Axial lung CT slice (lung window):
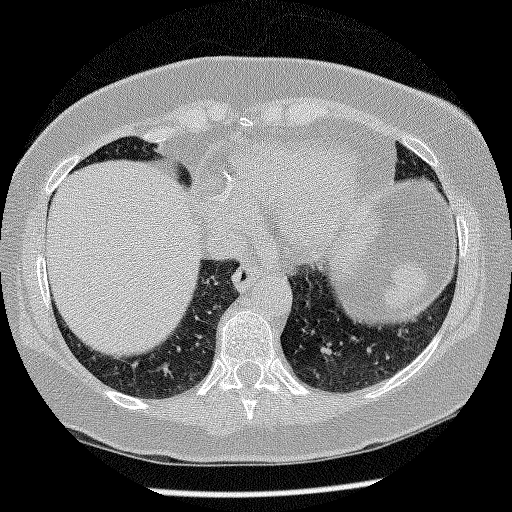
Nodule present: no